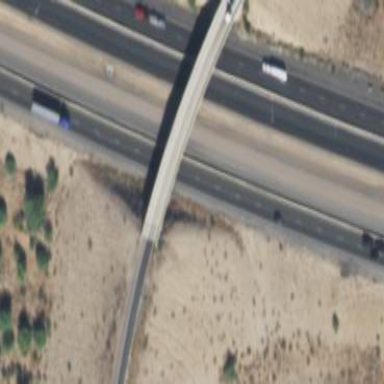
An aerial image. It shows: Concrete bridge constructed by man.